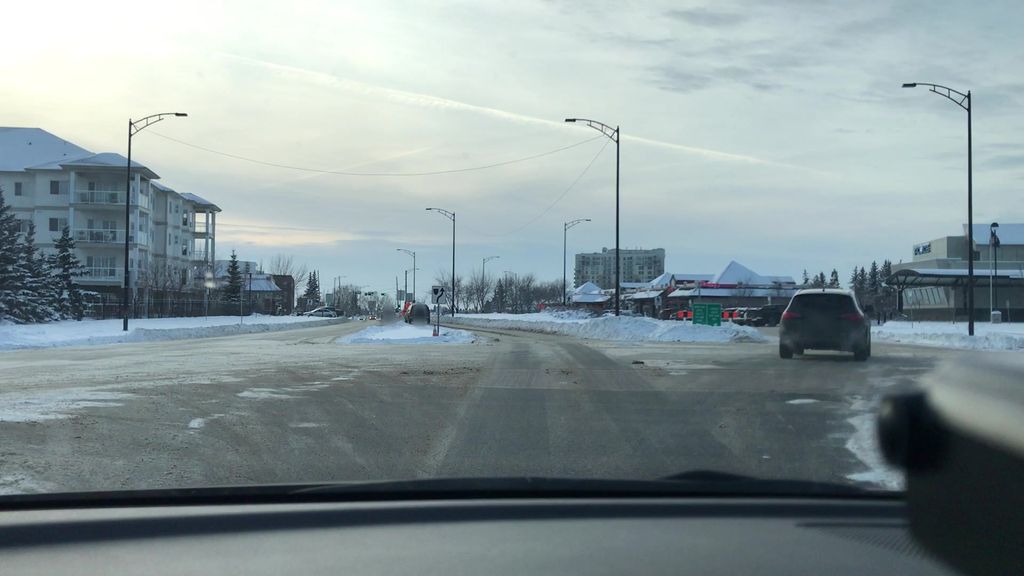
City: edmonton